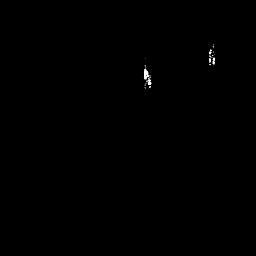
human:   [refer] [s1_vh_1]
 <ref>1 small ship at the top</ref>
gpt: <box>[[55, 24, 59, 34, 0]]</box>